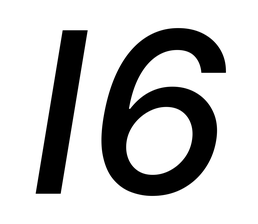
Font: Inter-Italic_Medium_Italic